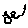
Label: tree